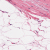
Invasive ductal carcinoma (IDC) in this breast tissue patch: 0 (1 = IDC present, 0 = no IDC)